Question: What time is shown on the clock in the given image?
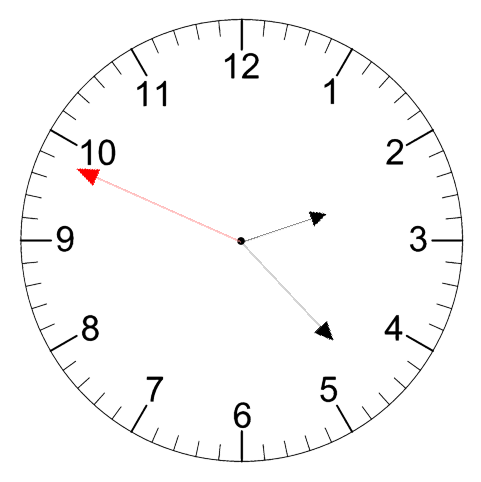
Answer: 02:22:49